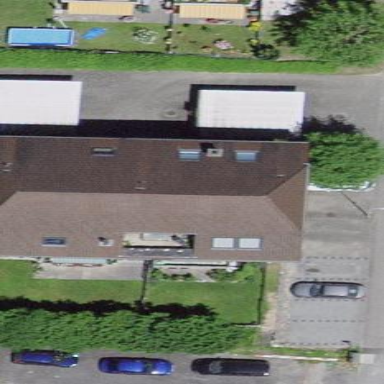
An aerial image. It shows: Building featuring apartments with half-hipped roof.